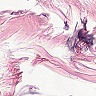
Metastatic tissue present: no